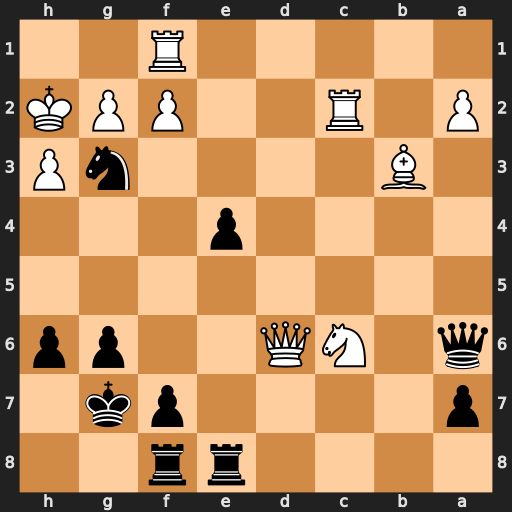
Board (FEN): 4rr2/p4pk1/q1NQ2pp/8/4p3/1B4nP/P1R2PPK/5R2
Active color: b
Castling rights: -
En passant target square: -
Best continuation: Nxf1+ Kg1 e3 Bc4 Qa4